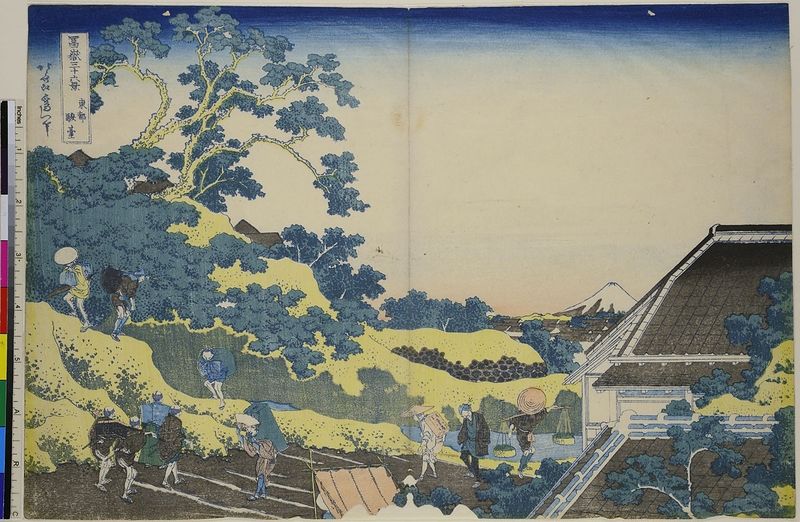
Titel: Der Sundai-Hügel in der Osthauptstadt, Blatt 5 aus der Serie: 36 Ansichten des Fuji
Künstler: Katsushika Hokusai
Standort: Hamburg
Institution: Museum für Kunst und Gewerbe Hamburg
Schlagwörter: baum, wasser, fluss, grün, landschaft, menschen, dach, haus, geschichte, feld, land, pflanzen, arbeit, bauern, holzschnitt, japan, schrift, berge, gebirge, vegetation, vulkan, asien, druck, druckgraphik, druckgrafik, china, landwirtschaft, zeit, farbholzschnitt, anlagen, reis, landschaftsdarstellung, edo, fuji, reisfeld, reproduktionen, volcano, druckerzeugnisse, pflanzenabbildung, volcan